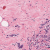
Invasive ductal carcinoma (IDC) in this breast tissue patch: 1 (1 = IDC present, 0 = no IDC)